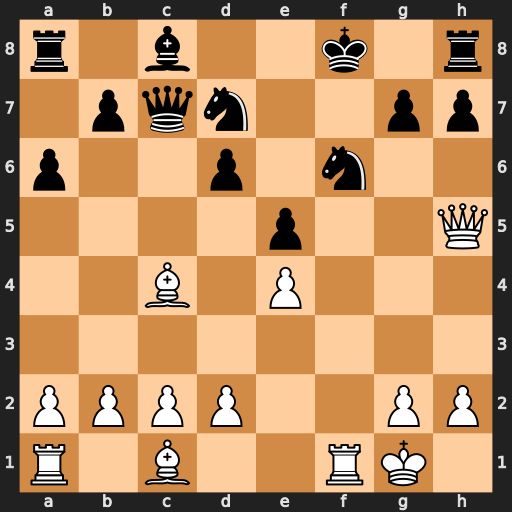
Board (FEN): r1b2k1r/1pqn2pp/p2p1n2/4p2Q/2B1P3/8/PPPP2PP/R1B2RK1
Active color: w
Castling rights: -
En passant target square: -
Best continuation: Qf7#